Question: I will create a list with checkbox. Anything like gmail mail box. I use 'h:selectManyCheckbox' , 'f:selectItem' in HTML 'table' tag. But jsf tags, itselft create a table and destruct my form. How can id say to jsf tags that just create 'input' tag not anymore?
the following is a peace of my code:
'''
<tbody>
<h:selectManyCheckbox value="#{MemberControl.selectedUser}">
<c:forEach items="#{MemberSearchControl.members}" var="member" varStatus="status">
<tr>
<td><f:selectItem itemValue="#{member.id}"></f:selectItem> </td>
<td><span>#{member.lastName}</span></td>
<td><span>#{member.firstName}</span></td>
<td><span>#{member.shareCount}</span></td>
<td><span>#{member.phone}</span></td>
</tr>
</c:forEach>
</h:selectManyCheckbox>
</tbody>
'''
And in the following you can see the result:

Do you have any solution for move checkbox in its correct place? (I use pure jsf not primefaces or any more)
Thanks.
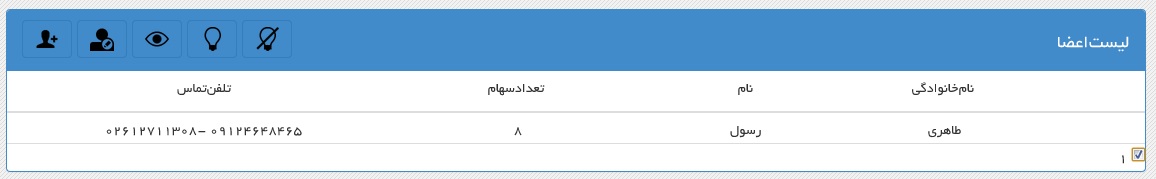
Answer: This behavior is as <URL> with 'layout="spread"' attribute set, along with '<t:checkbox>' components declared at the desired places, allows you to control the markup fully:
'''
<!-- This piece renders _nothing_. -->
<t:selectManyCheckbox id="foo" value="#{bean.selectedItems}" layout="spread">
<f:selectItems value="#{bean.availableItems}" />
</t:selectManyCheckbox>
<!-- You can markup those the way you want. They solely render <input>. -->
<t:checkbox for="foo" index="0" />
<t:checkbox for="foo" index="1" />
<t:checkbox for="foo" index="2" />
<t:checkbox for="foo" index="3" />
...
'''
An alternative is to just fix your CSS styles. It look too much like that you overgeneralized 'table', 'tr', 'td', etc styles to be applied on of those elements instead of only those by a specific style class such as 'table.datatable' for '<h:dataTable styleClass="datatable">'.